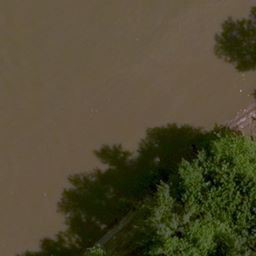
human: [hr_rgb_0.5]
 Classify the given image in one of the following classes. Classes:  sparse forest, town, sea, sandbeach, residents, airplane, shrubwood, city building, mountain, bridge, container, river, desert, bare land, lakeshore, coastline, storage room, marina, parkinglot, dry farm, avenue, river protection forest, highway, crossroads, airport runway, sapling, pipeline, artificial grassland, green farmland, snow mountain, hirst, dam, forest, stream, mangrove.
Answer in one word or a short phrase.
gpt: river protection forest